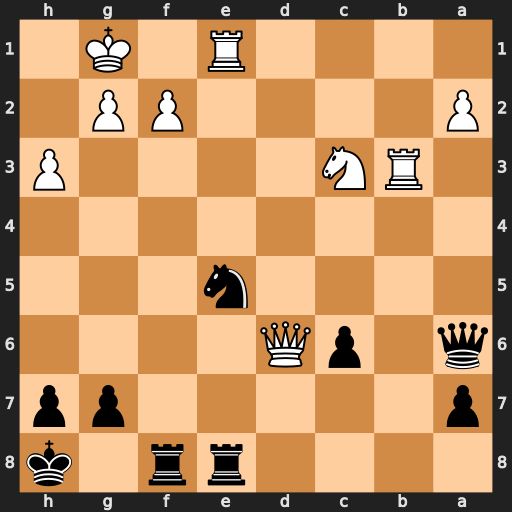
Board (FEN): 4rr1k/p5pp/q1pQ4/4n3/8/1RN4P/P4PP1/4R1K1
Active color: b
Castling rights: -
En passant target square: -
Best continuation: Nf3+ gxf3 Rxe1+